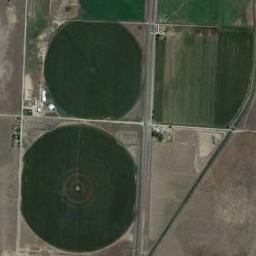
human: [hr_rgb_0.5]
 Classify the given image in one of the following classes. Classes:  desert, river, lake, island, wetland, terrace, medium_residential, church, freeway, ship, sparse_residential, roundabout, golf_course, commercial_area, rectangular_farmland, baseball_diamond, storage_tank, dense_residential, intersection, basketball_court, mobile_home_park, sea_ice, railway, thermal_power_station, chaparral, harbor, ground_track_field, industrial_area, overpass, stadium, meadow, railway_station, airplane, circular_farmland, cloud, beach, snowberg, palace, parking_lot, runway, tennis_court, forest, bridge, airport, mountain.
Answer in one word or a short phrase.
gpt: circular_farmland